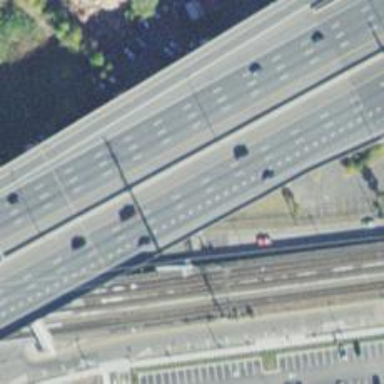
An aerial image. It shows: Motorway junction.